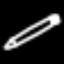
Label: pencil